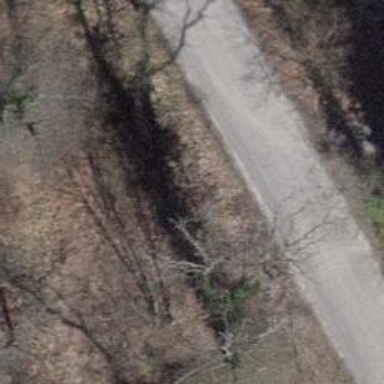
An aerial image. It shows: Unclassified road.